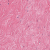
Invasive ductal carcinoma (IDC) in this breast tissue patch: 0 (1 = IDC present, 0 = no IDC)